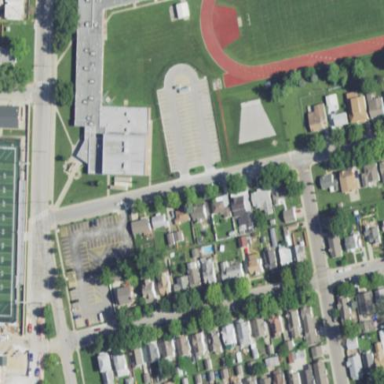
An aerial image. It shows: School.